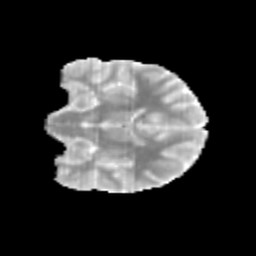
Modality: MD
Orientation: coronal
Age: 13
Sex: male
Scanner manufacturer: siemens
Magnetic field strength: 3 T
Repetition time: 3.8 s
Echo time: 0.07 s